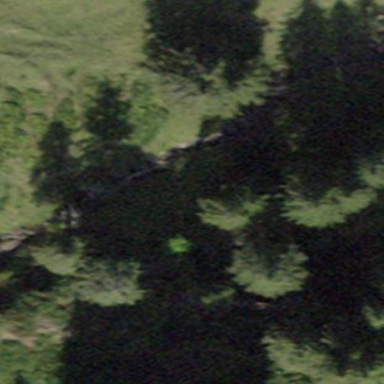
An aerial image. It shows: Forest area.